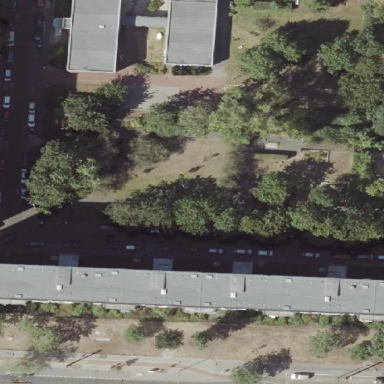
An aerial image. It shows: Park.